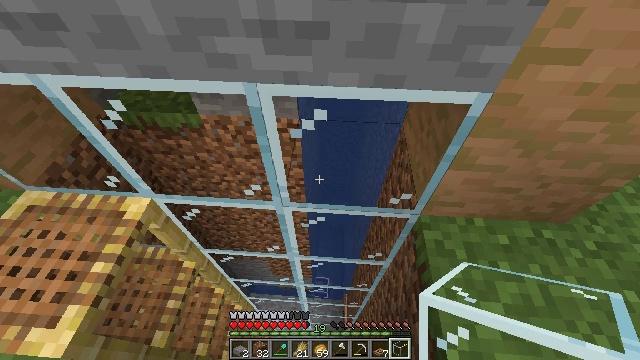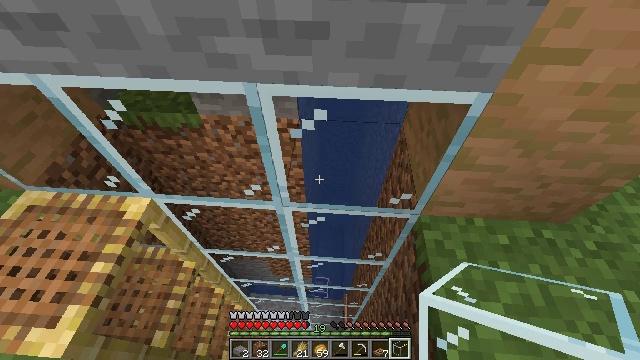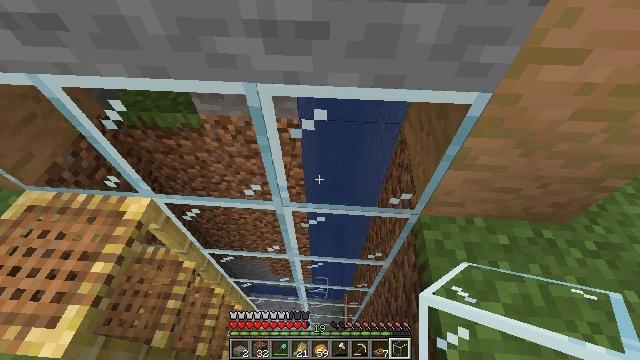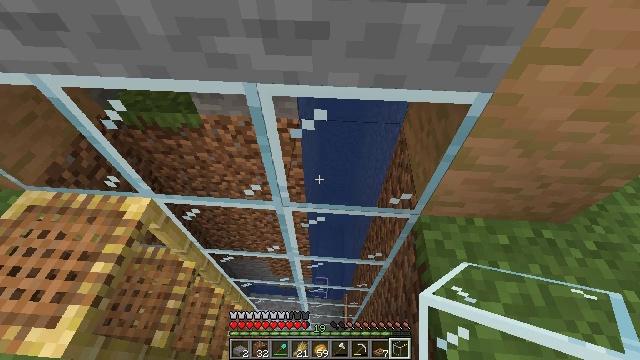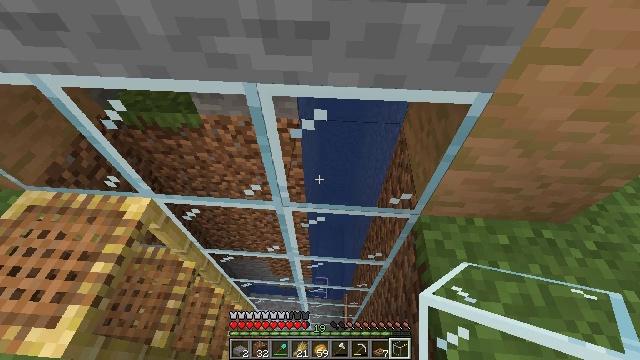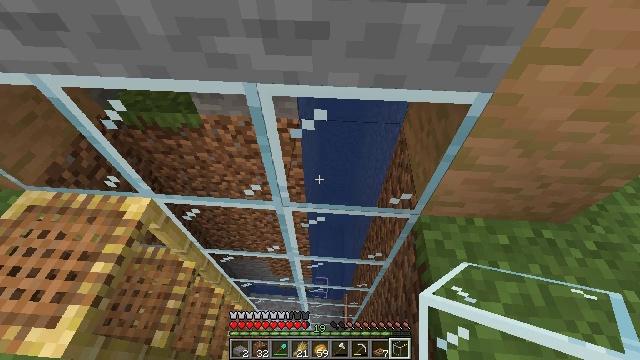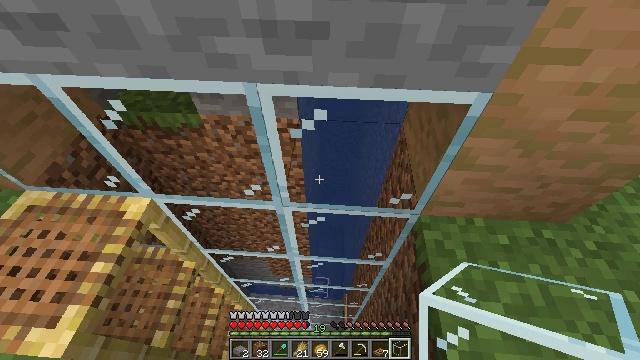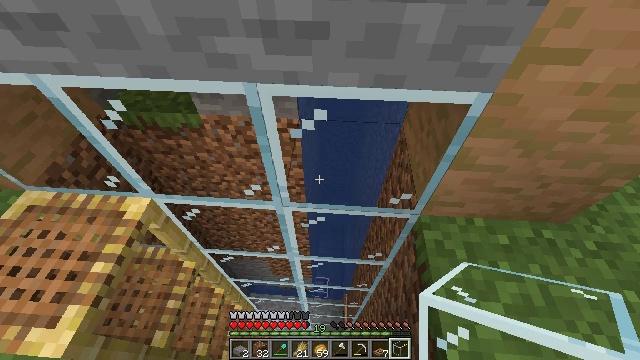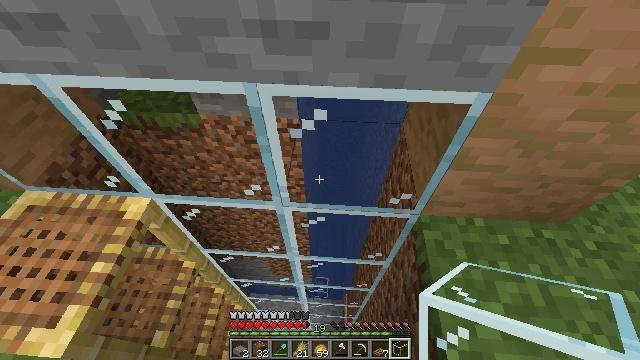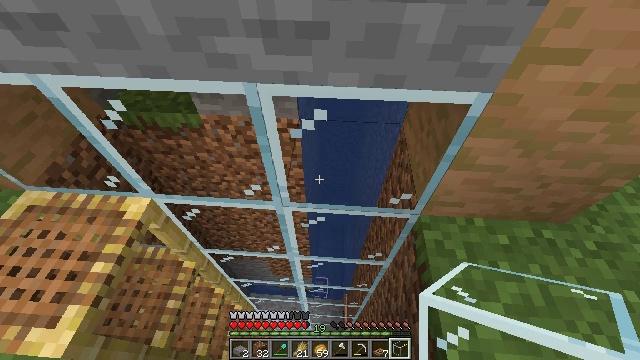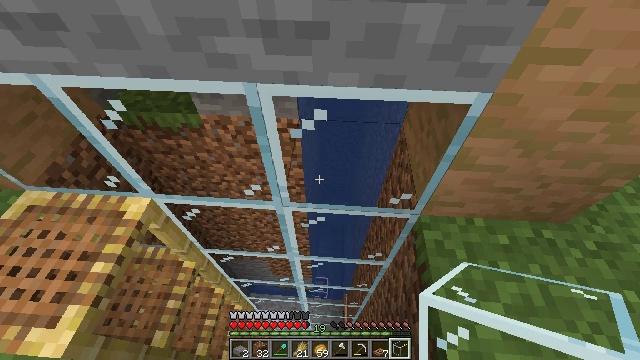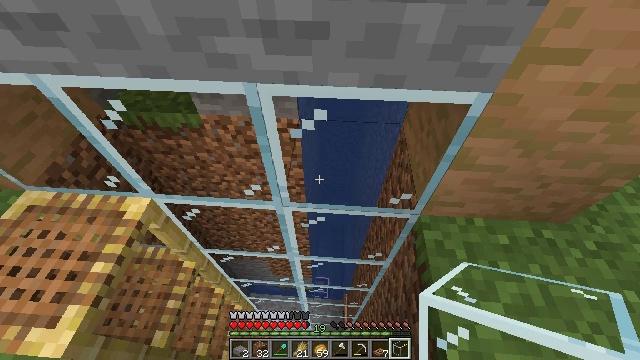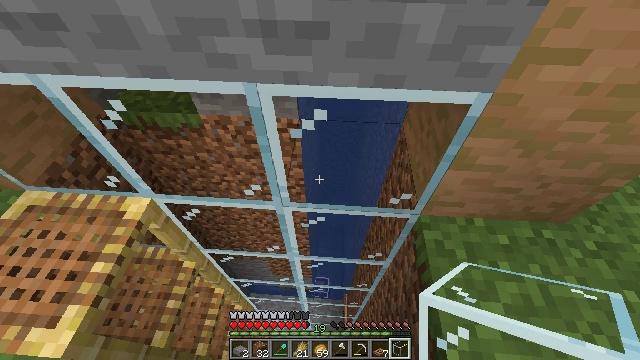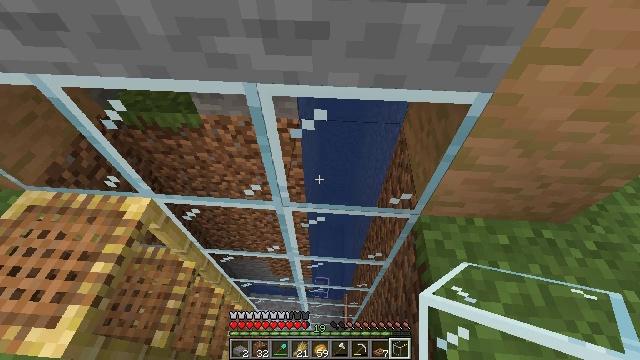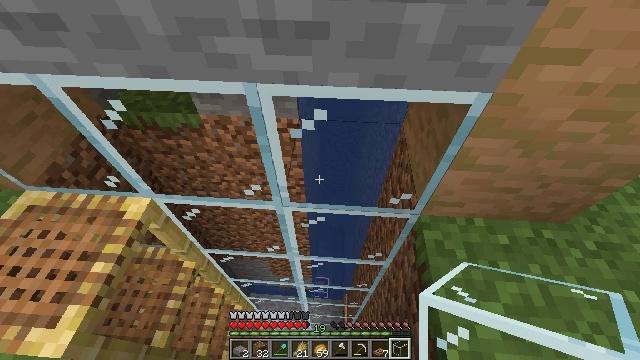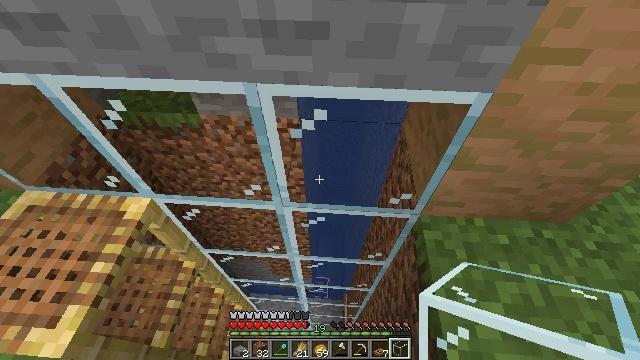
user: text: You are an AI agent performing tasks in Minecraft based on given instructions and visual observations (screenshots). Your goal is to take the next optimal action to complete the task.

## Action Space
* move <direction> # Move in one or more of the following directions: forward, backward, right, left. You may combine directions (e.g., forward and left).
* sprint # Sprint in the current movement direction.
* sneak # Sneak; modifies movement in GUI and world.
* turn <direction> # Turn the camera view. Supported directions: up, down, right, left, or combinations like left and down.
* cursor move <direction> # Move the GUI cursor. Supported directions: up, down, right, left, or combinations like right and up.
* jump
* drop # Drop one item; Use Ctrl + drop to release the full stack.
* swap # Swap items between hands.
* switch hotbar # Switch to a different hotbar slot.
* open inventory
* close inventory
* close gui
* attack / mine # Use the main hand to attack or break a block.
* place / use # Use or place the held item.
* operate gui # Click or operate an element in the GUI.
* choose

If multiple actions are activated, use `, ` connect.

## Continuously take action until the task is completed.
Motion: motion action
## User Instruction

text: Combine sticks and jungle wood planks to craft a jungle sign.
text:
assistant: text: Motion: no_op
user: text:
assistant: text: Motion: no_op
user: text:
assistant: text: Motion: no_op
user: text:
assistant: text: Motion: no_op
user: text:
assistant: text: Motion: no_op
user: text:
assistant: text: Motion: no_op
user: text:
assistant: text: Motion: no_op
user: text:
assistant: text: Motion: no_op
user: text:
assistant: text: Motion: no_op
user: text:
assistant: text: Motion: no_op
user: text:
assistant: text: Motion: no_op
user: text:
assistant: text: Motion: no_op
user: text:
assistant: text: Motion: no_op
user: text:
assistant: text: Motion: no_op
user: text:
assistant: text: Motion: no_op
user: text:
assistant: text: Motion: no_op
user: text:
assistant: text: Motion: no_op
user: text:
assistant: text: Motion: no_op
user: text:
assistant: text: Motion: no_op
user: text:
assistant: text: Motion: no_op
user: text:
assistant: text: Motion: no_op
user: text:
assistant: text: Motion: no_op
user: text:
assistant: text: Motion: no_op
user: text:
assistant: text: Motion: no_op
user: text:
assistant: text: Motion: no_op
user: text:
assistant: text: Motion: no_op
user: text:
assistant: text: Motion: no_op
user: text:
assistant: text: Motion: no_op
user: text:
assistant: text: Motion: no_op
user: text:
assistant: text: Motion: no_op